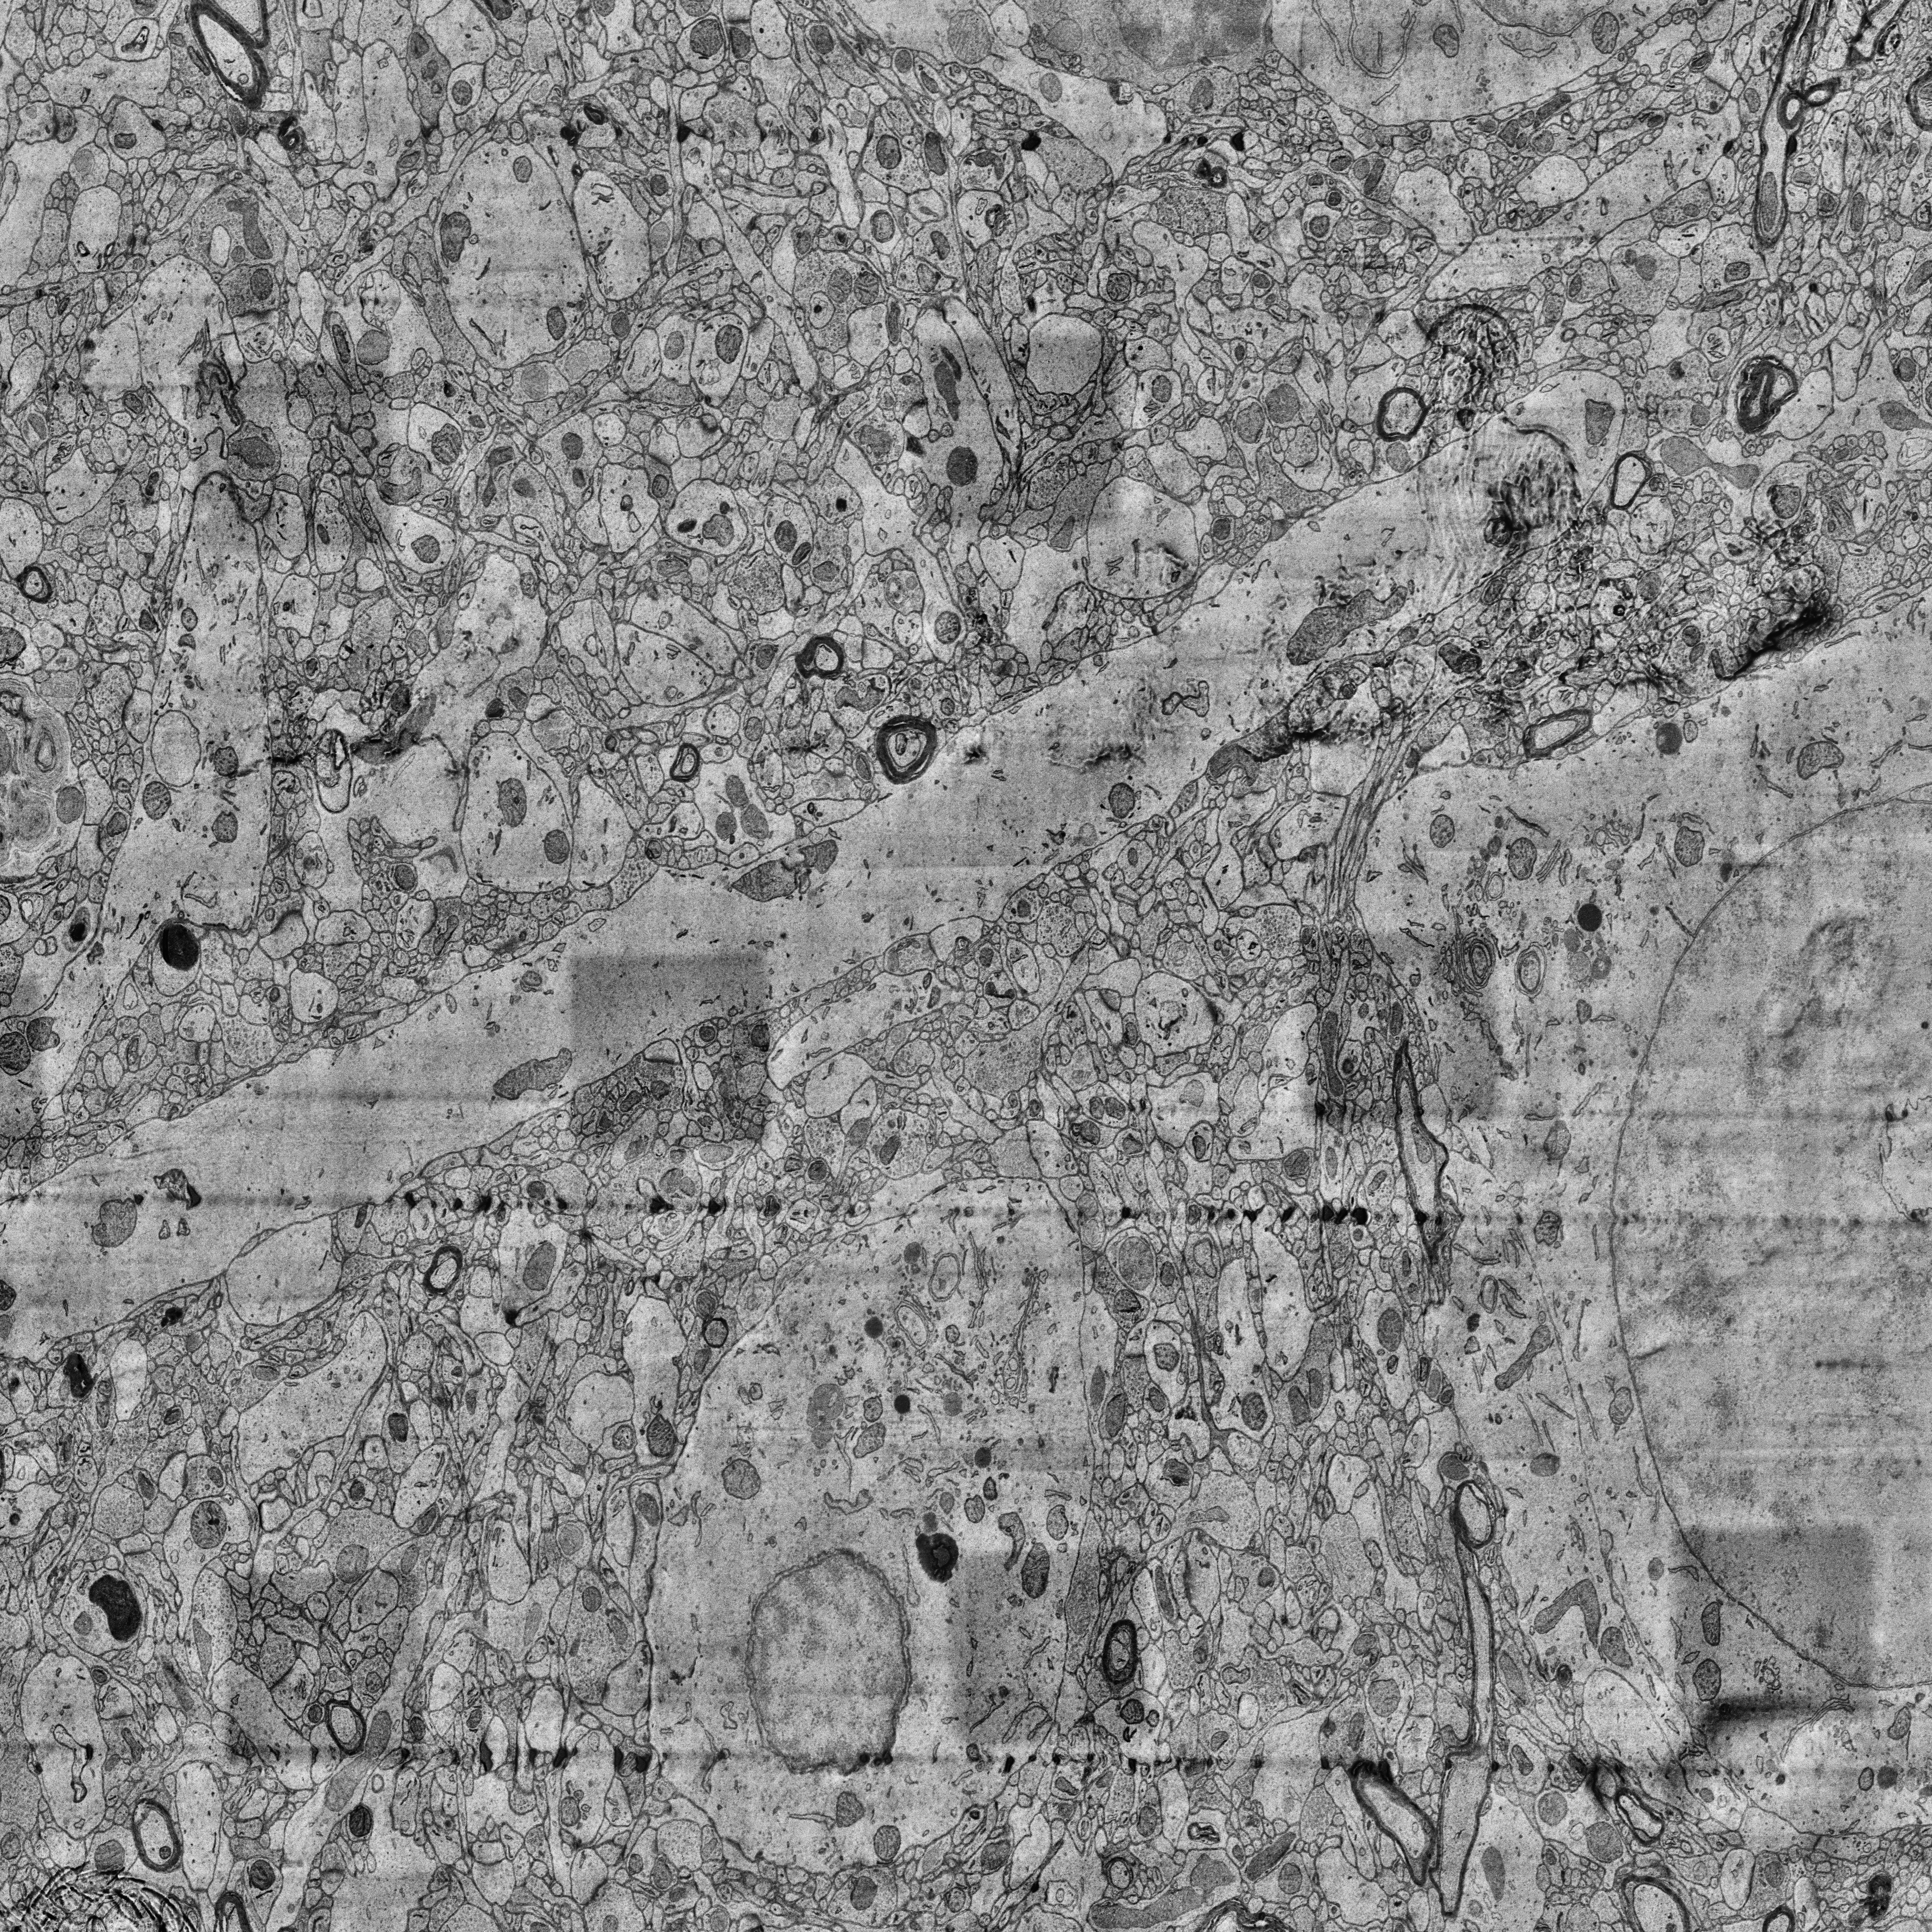
Electron microscopy slice of human cortex tissue
Slice depth (z): 332
Mitochondria instances in slice: 417